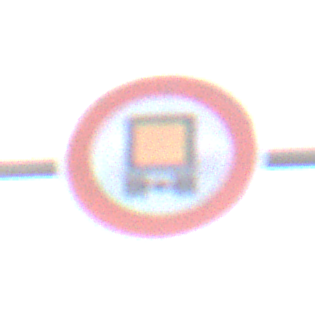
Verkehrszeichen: VerbotKennzeichnungspflichtigeKraftfahrzeugeGefaehrlicheGueter
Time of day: SunriseSunset
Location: Outdoor (Urban)
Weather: PartlyCloudy
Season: NotSpecified
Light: Natural